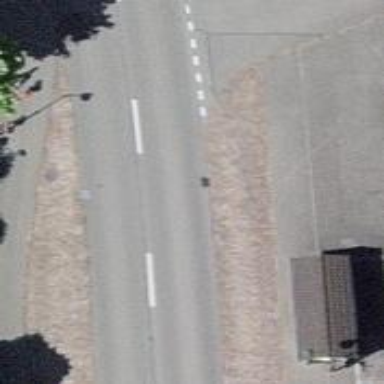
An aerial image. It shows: Bus stop equipped with public transport stop position.